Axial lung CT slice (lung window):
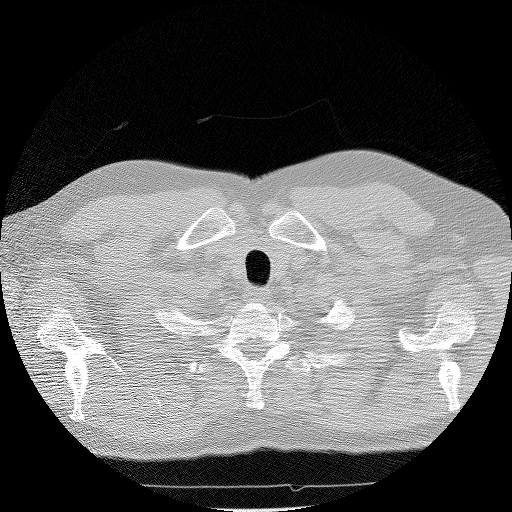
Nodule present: no